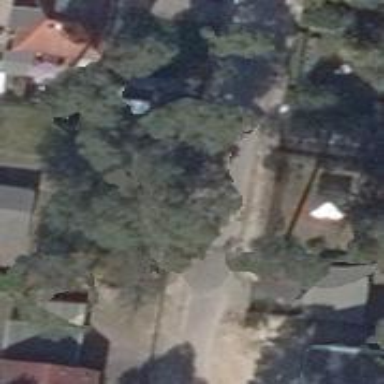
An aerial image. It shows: Driveway.